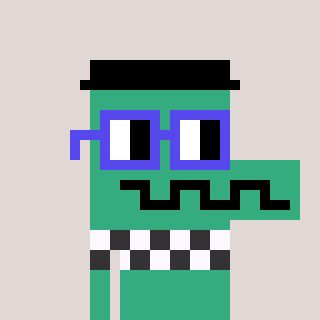
a pixel art character with square blue glasses, a crocodile-shaped head and a teal-colored body on a warm background